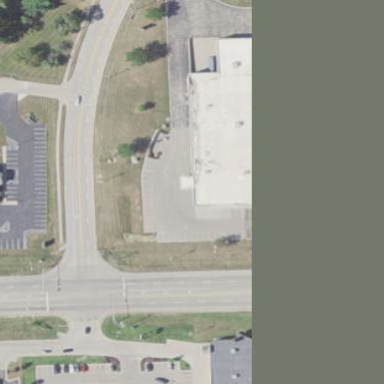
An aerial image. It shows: Retail building.